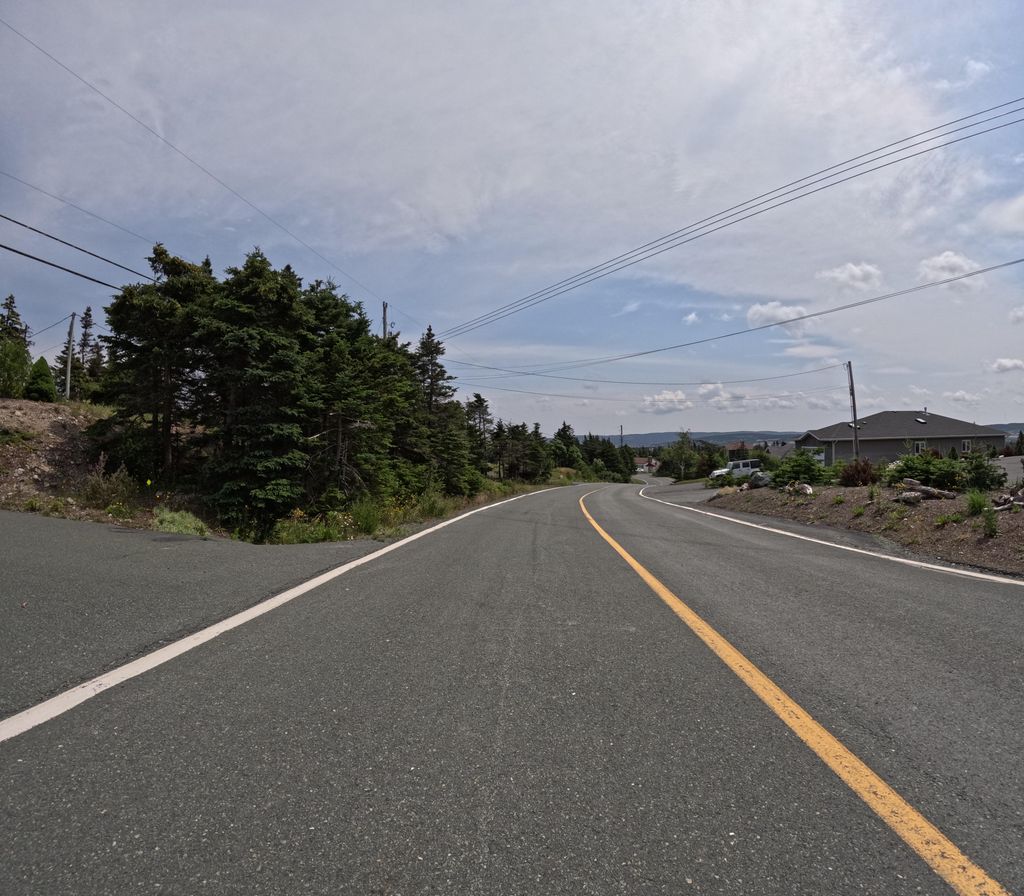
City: st_johns